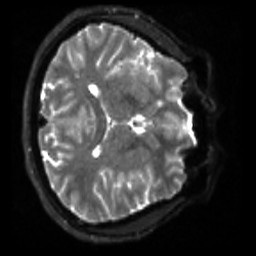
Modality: sbref
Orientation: axial
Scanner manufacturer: siemens
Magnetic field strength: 3 T
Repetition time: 4 s
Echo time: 0.0594 s